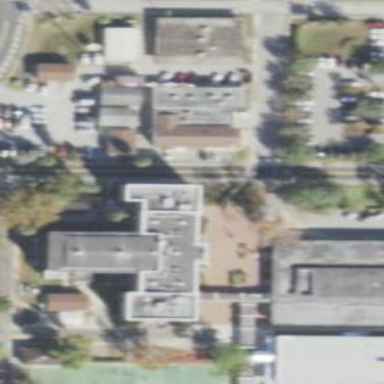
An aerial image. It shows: School building.